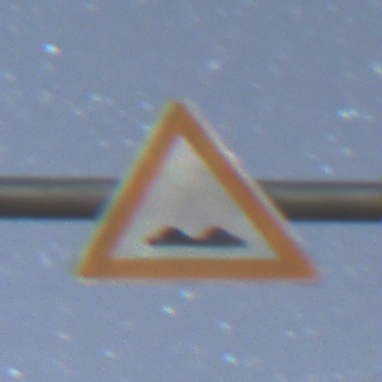
Verkehrszeichen: UnebeneFahrbahn
Umgebung: Outdoor, Nature
Tageszeit: Night
Wetter: Clear
Licht: Natural
Jahreszeit: NotSpecified
Kontrast: HighContrast